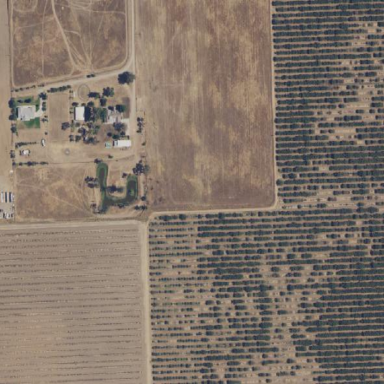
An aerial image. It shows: Orchard.